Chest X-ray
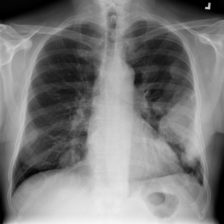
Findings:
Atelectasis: negative
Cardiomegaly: negative
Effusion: positive
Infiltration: positive
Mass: positive
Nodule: positive
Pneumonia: negative
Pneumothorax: negative
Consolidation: negative
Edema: negative
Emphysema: negative
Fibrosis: negative
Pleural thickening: negative
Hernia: negative